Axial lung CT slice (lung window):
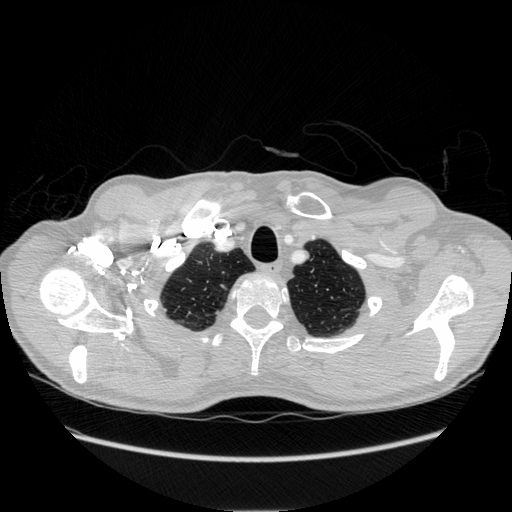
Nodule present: no